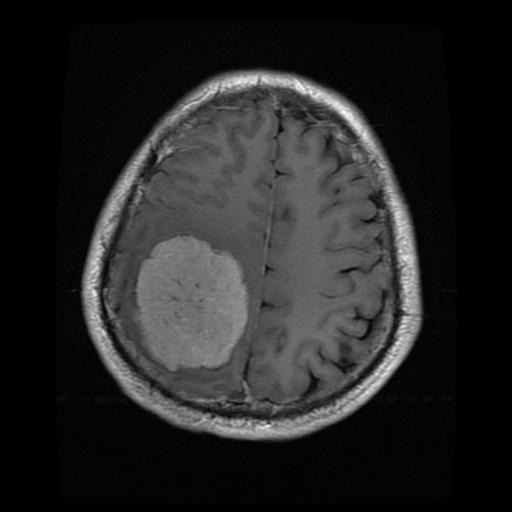
Label: meningioma